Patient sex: M
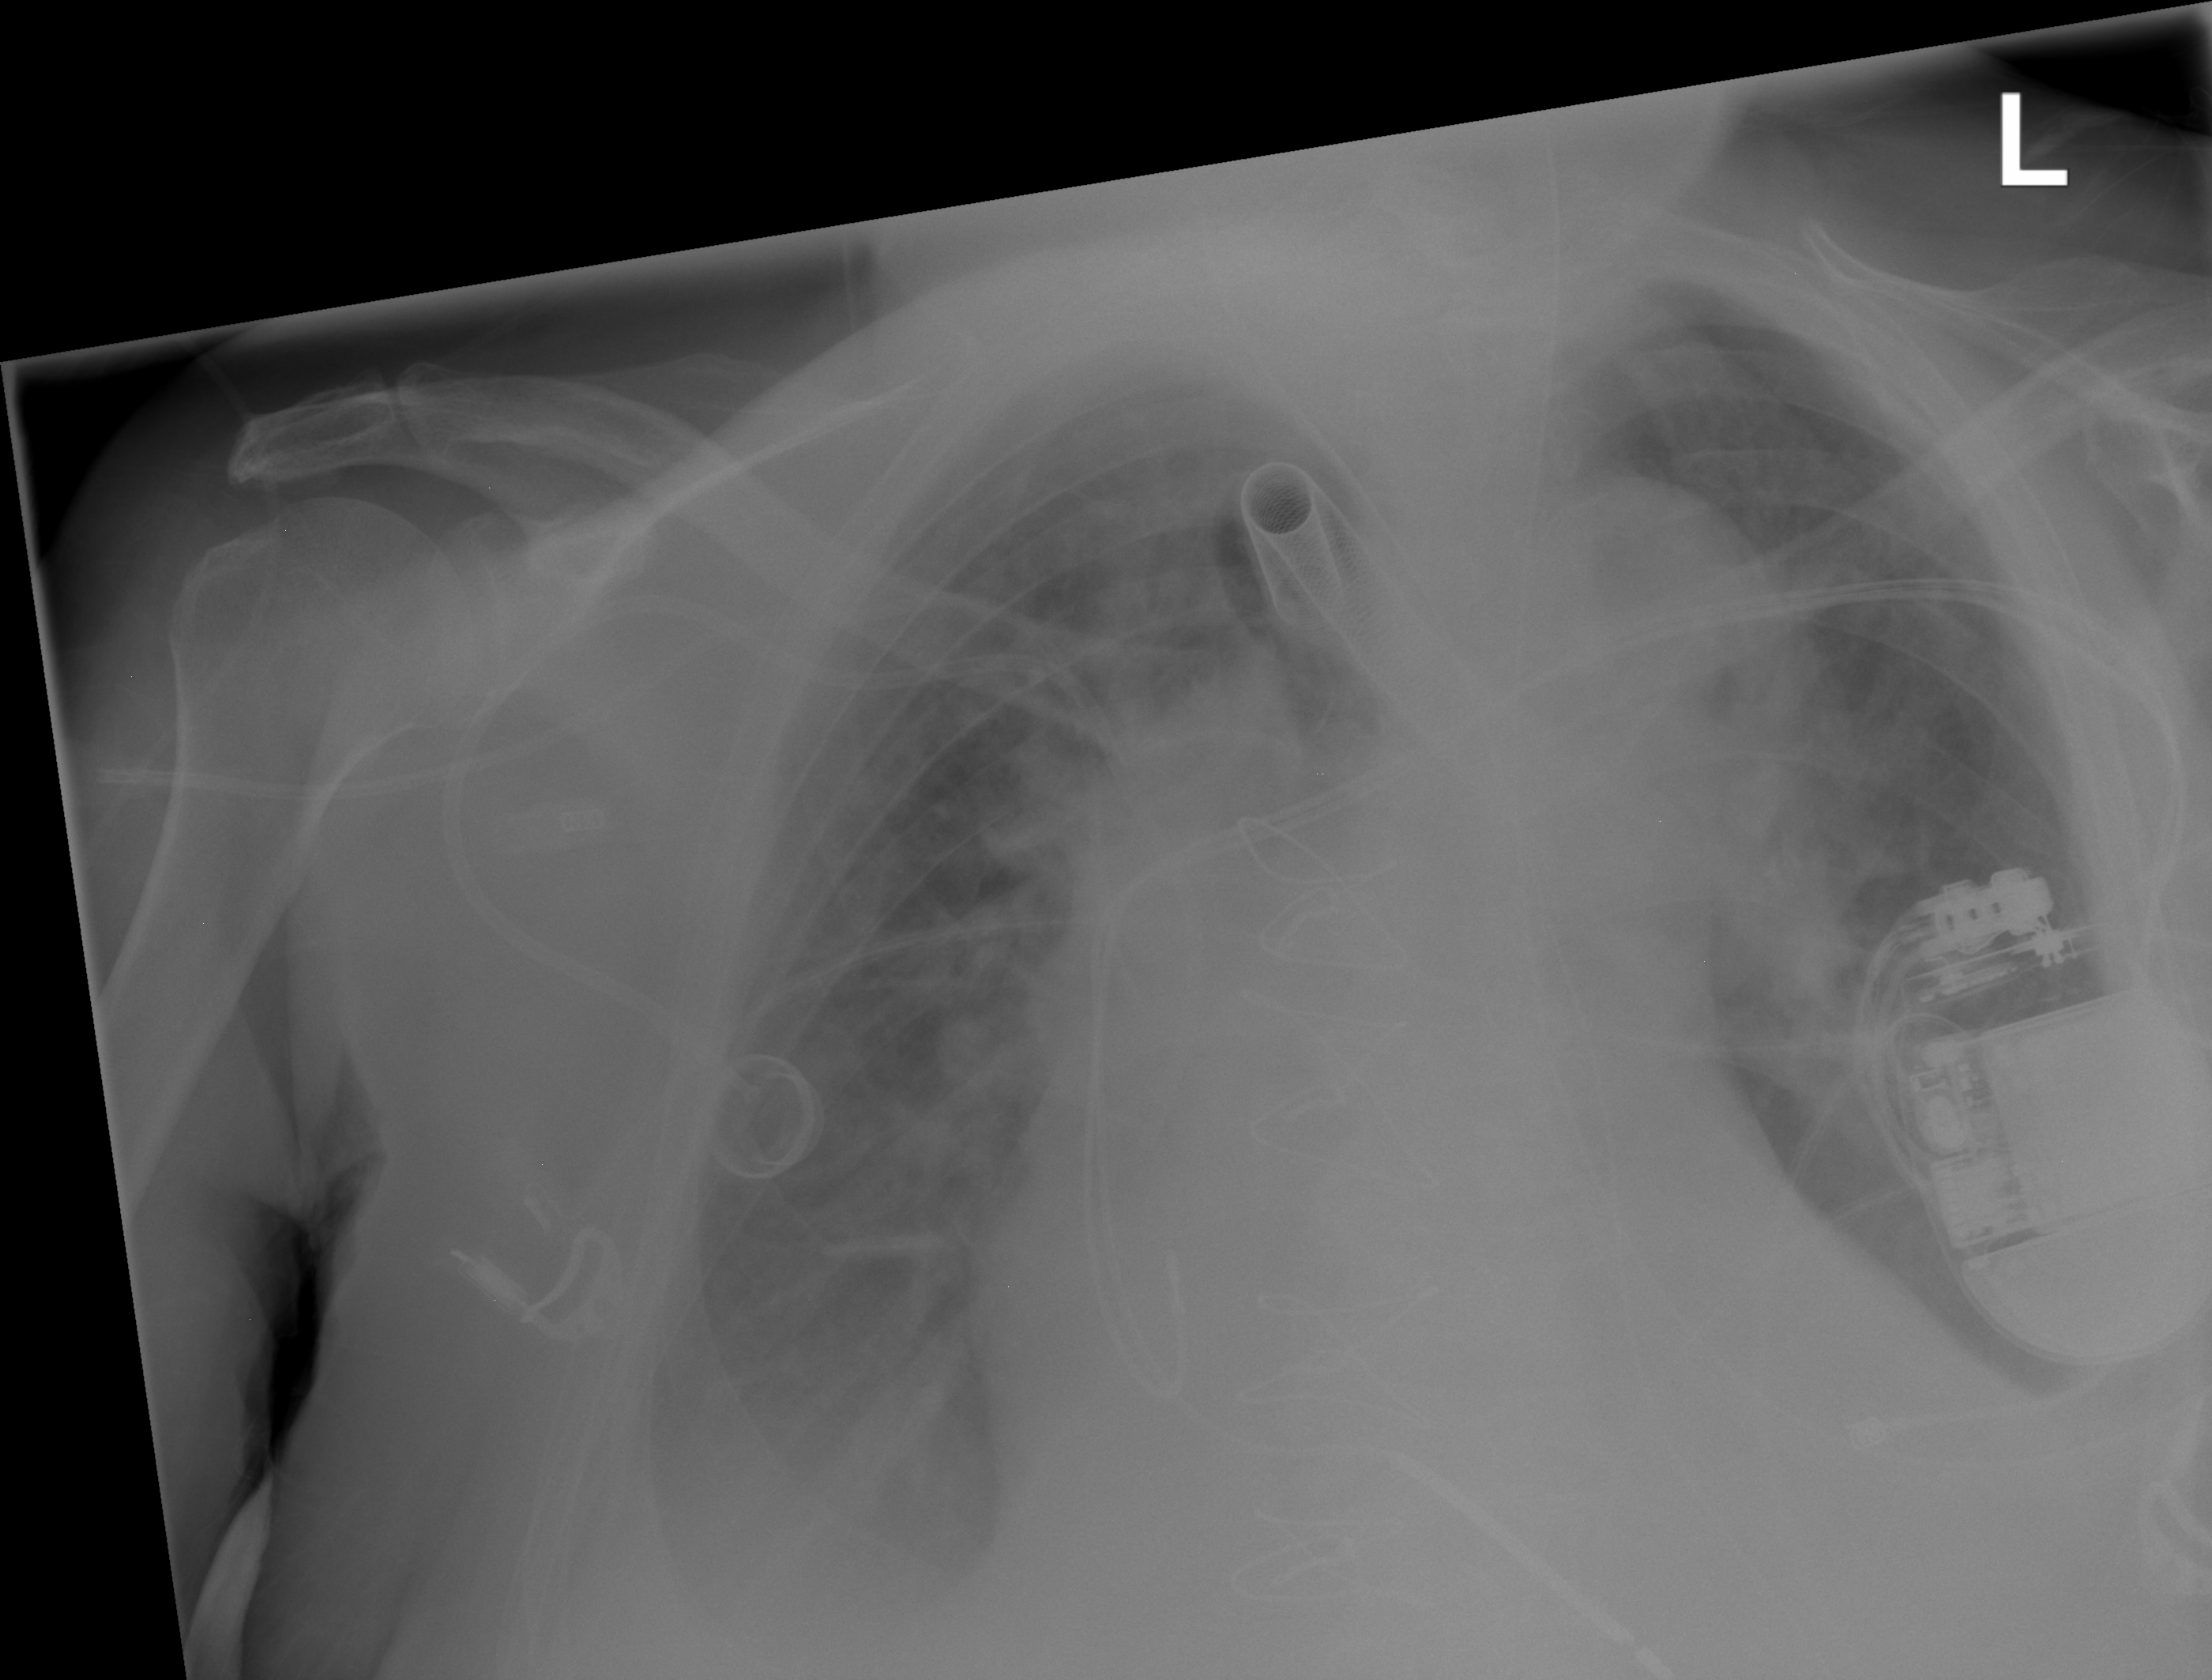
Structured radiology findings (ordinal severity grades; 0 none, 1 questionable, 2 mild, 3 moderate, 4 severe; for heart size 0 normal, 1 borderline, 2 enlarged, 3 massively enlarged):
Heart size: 2
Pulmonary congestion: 2
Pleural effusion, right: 3
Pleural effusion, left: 2
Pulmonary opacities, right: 0
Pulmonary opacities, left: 0
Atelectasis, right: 0
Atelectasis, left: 0